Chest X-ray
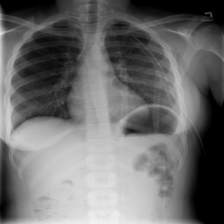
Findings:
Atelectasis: negative
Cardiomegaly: negative
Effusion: negative
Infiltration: negative
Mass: positive
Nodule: negative
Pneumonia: negative
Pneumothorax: negative
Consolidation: negative
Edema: negative
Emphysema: negative
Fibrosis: negative
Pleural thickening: negative
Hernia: negative